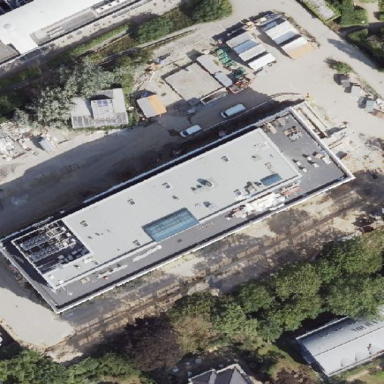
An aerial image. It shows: University building.